Interaction volume radius: 5 \u00c5
Interaction volume height: 15 \u00c5
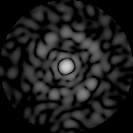
Disorder parameter: 0.8765